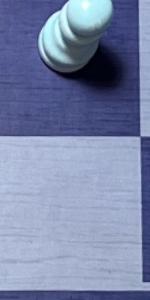
Label: Empty